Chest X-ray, AP view. Patient: 64 years old, sex F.
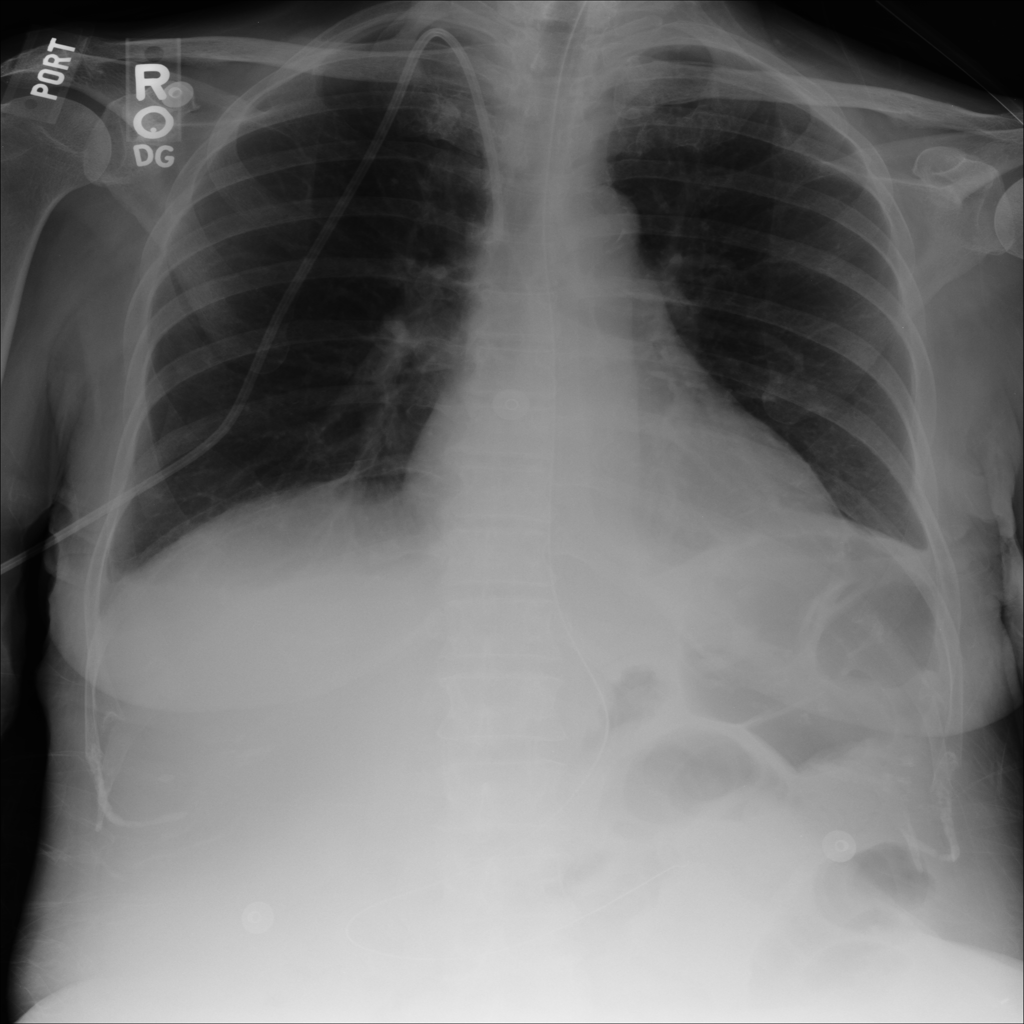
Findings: No Finding